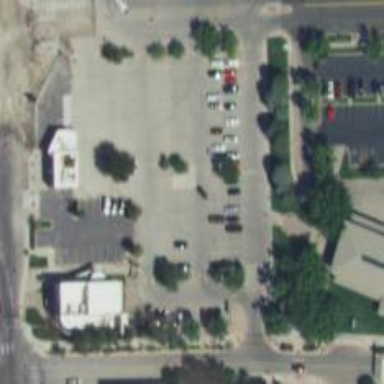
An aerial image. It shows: Parking space is available.